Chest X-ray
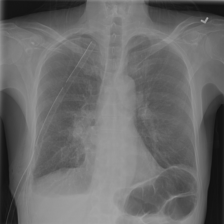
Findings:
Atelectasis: negative
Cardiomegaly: negative
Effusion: positive
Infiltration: negative
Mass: negative
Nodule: negative
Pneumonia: negative
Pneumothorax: positive
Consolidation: negative
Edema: negative
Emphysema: negative
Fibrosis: negative
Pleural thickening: negative
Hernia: negative